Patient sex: M
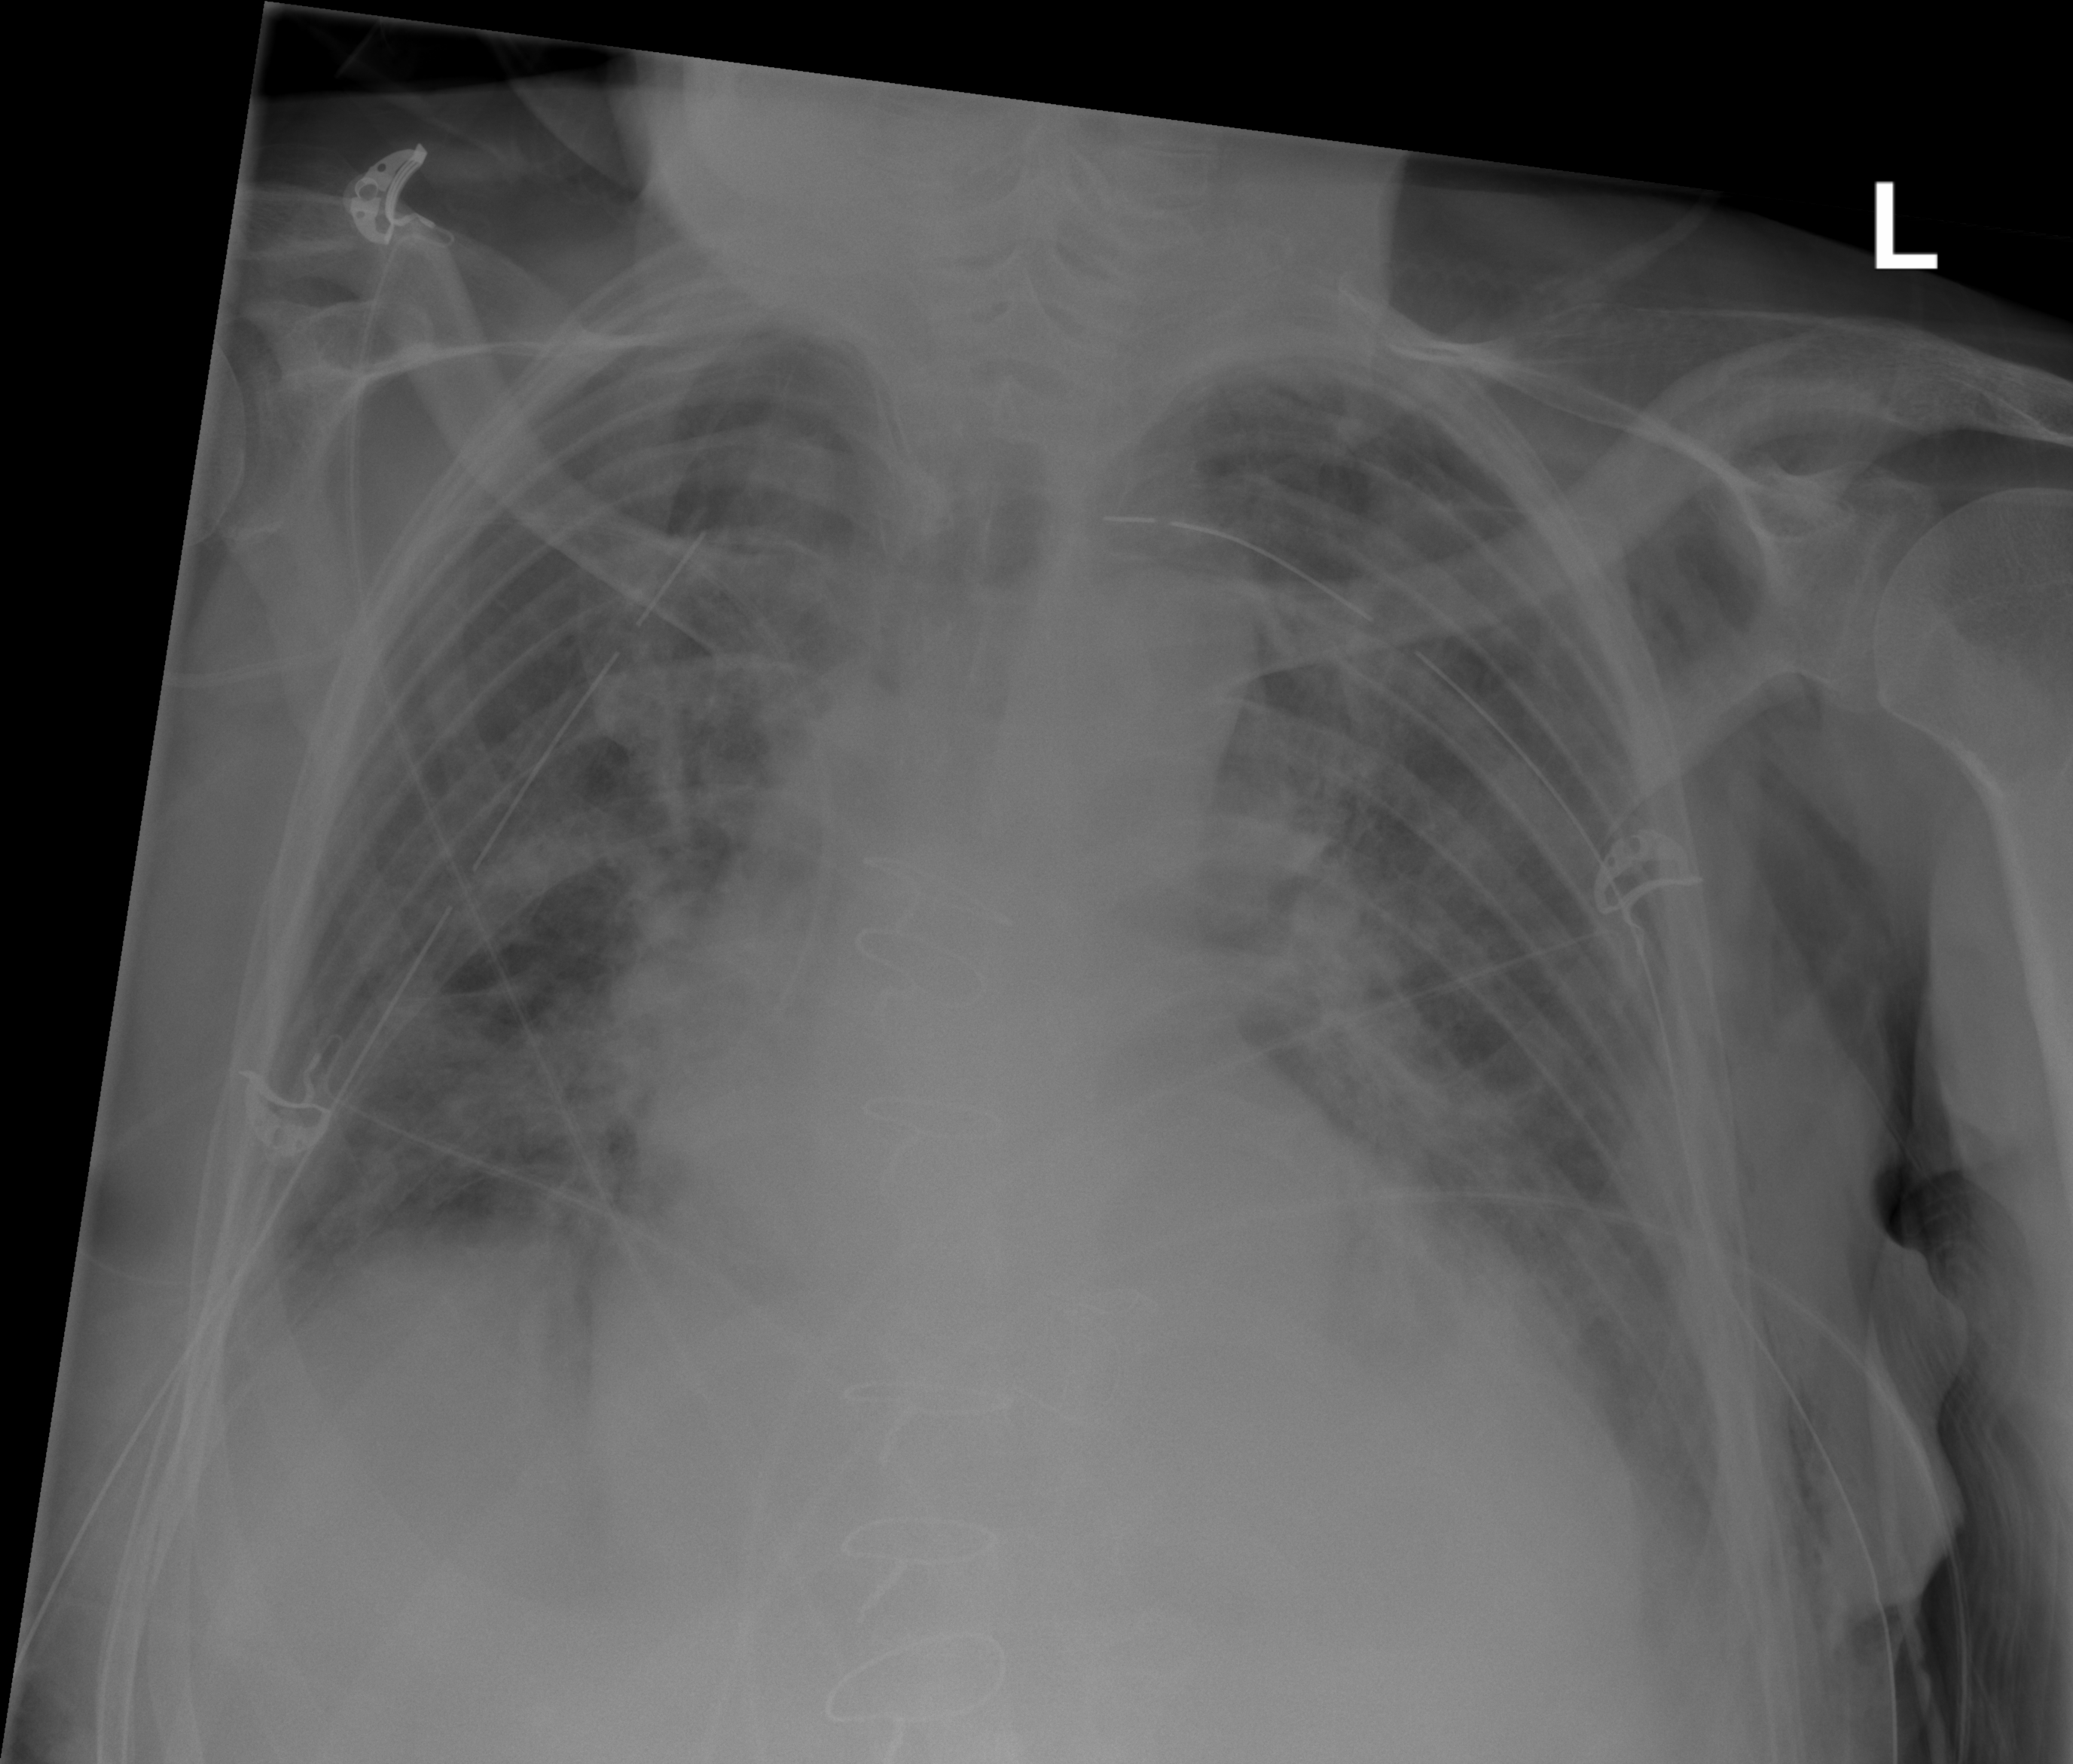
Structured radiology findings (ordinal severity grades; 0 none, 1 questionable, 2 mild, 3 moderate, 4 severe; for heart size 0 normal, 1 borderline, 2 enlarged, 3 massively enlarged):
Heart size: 2
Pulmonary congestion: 1
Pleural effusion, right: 2
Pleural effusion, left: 2
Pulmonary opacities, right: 3
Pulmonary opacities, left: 3
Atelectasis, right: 2
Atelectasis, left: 0